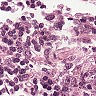
Metastatic tissue present: no